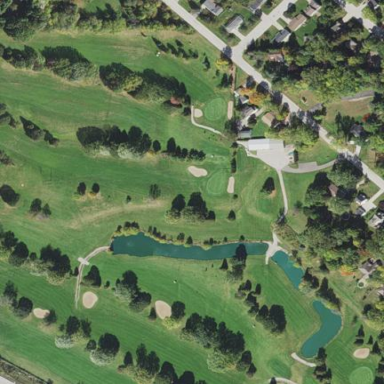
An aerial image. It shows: Golf course surrounded by greenery.